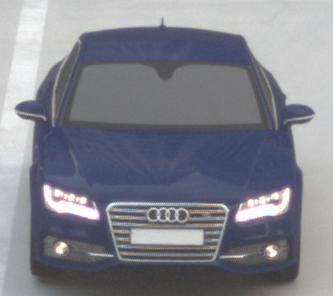
Make: Audi
Model: S7 Sportback cod
Detailed model: S7 (4G) Sportback
Model produced from: 2012/06
Model produced until: 2014/05
Doors: 5
Color: blue
Road condition: dry road
Daytime: morning or afternoon
Contrast: low contrast